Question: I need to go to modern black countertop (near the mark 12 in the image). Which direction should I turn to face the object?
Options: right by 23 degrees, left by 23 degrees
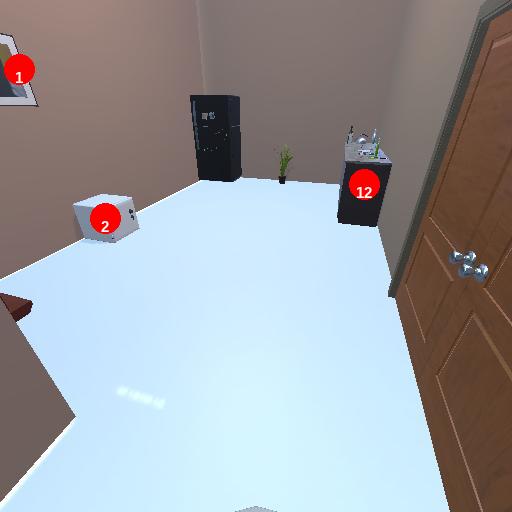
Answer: right by 23 degrees